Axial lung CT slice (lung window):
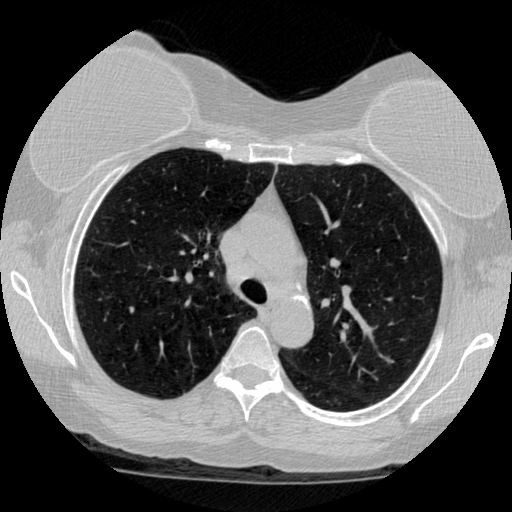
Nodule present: no